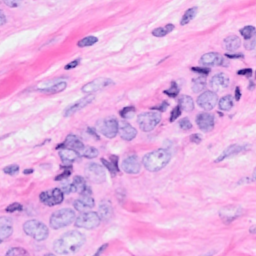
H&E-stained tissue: Breast